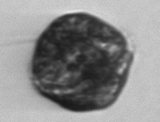
Label: Alexandrium_catenella